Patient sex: M
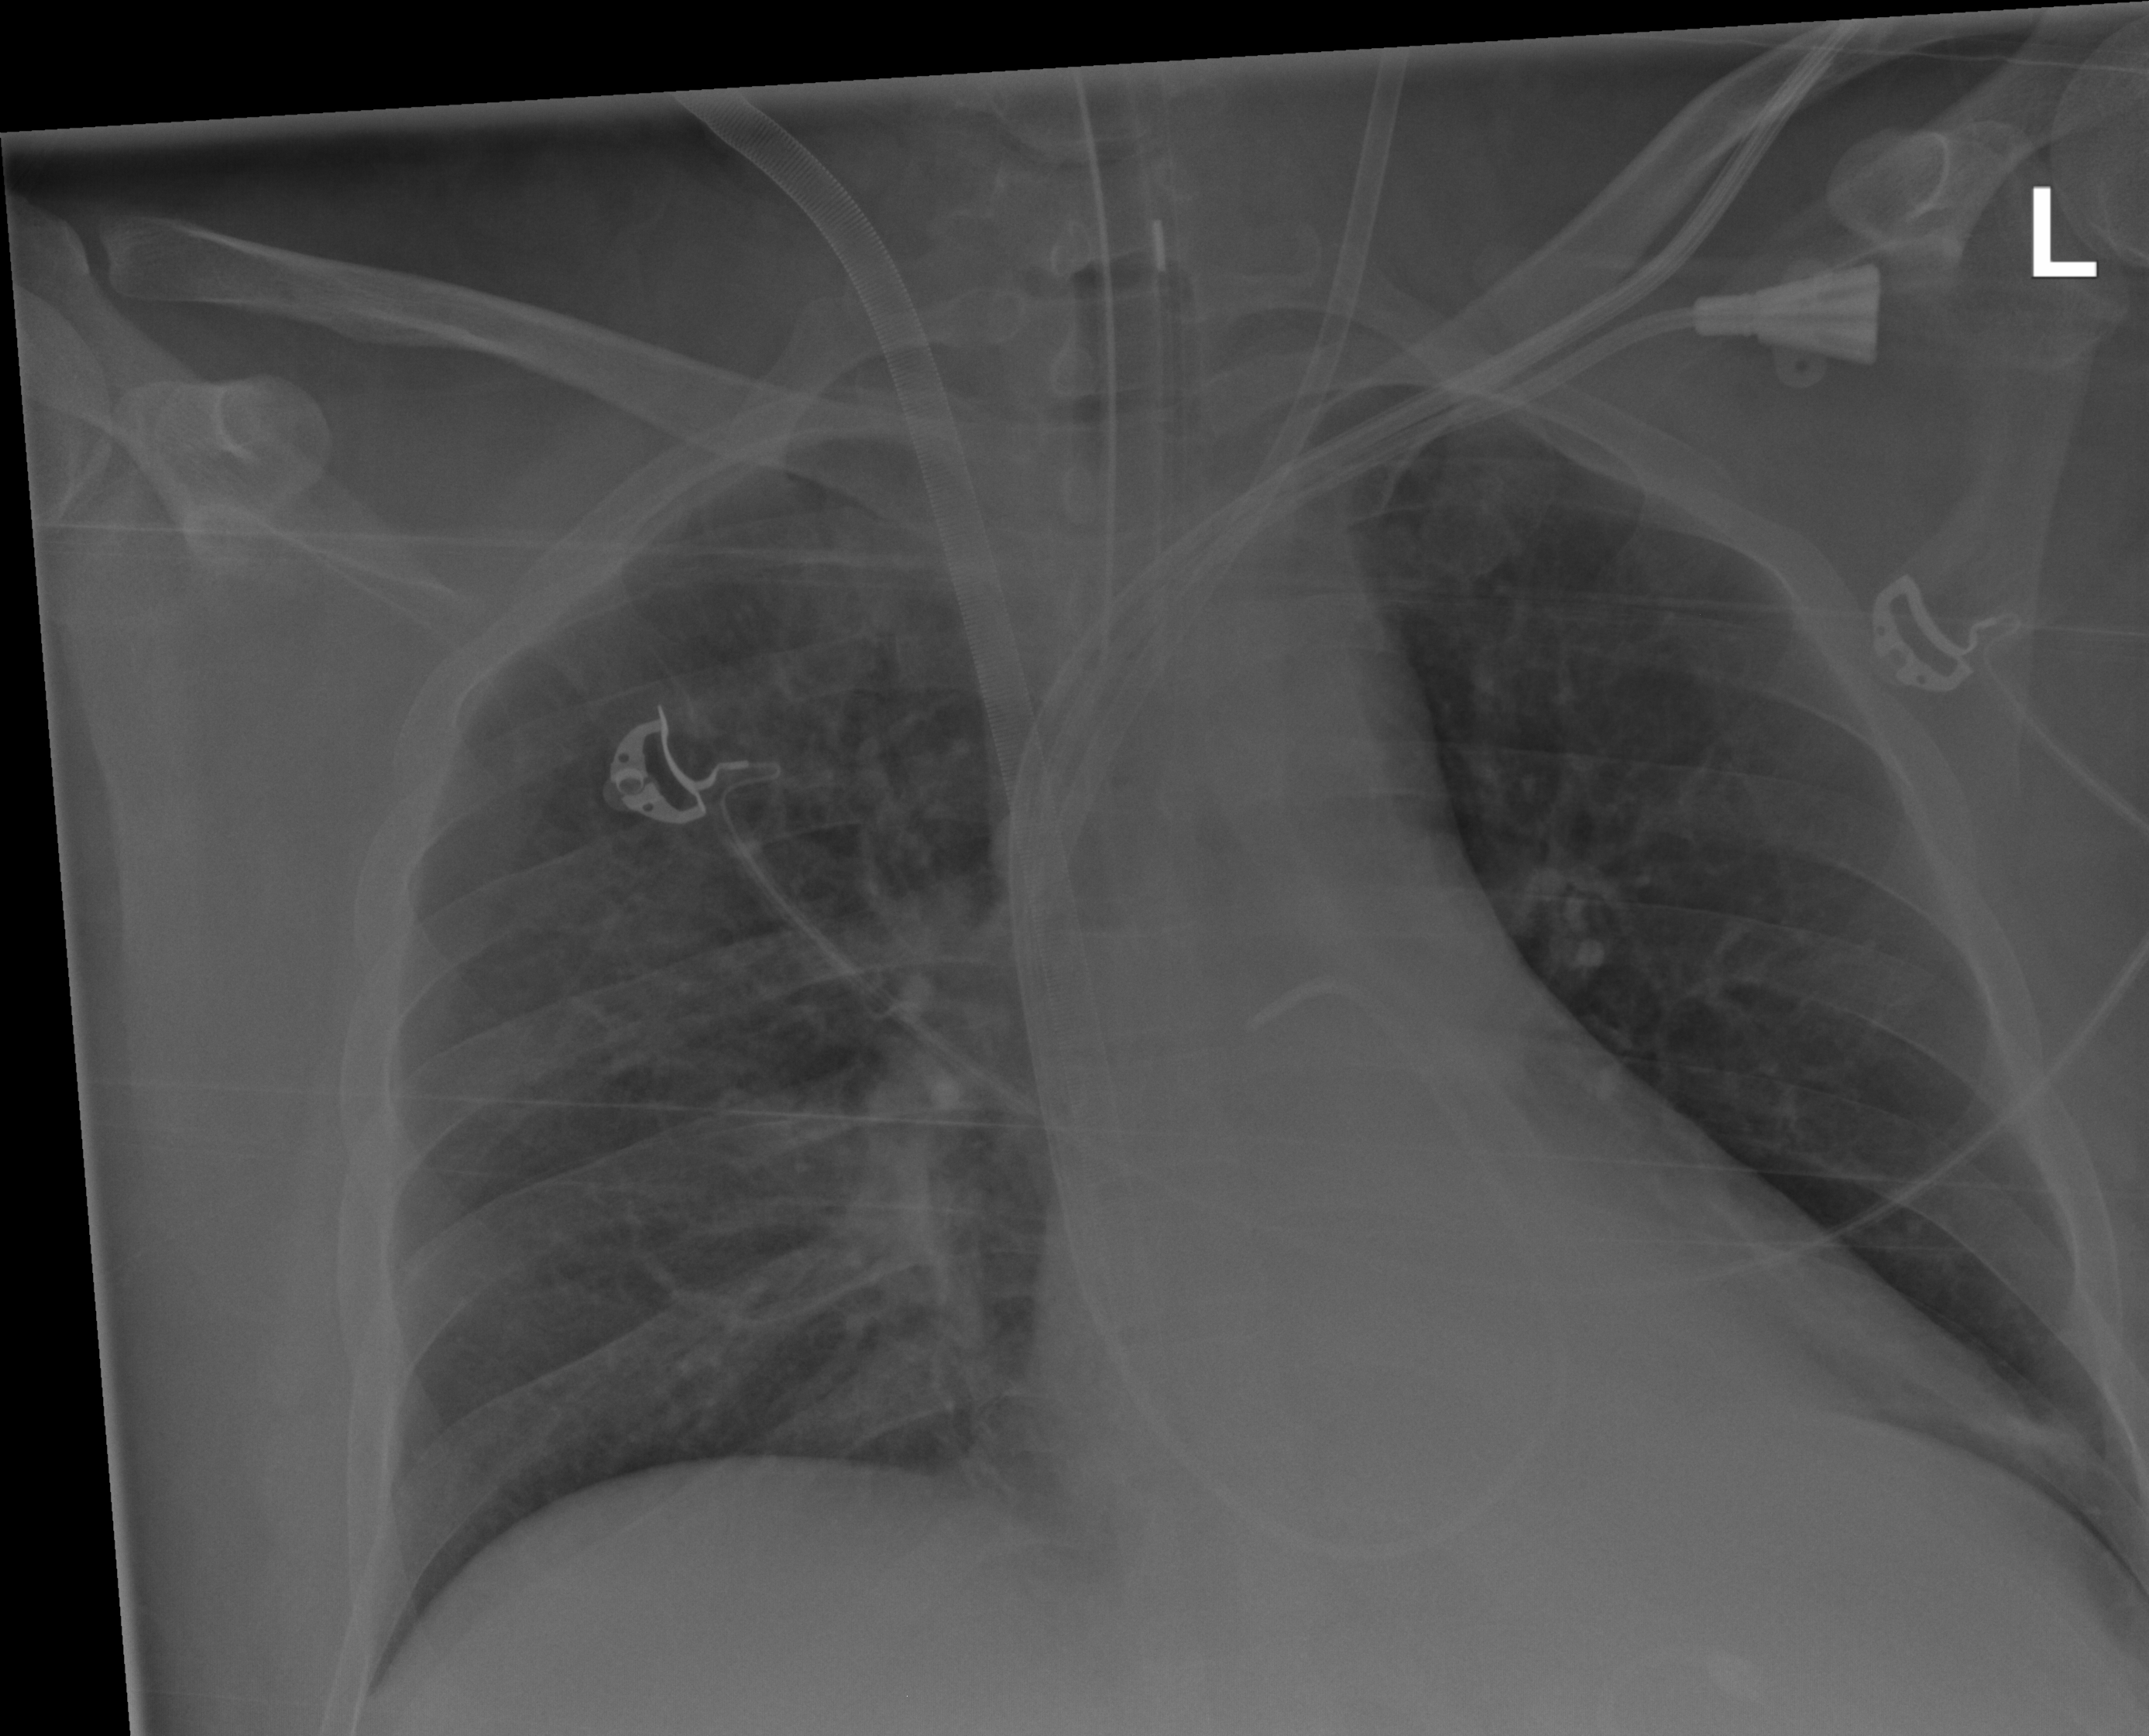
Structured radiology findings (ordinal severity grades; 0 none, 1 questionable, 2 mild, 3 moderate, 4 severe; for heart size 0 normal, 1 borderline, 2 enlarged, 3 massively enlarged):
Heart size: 2
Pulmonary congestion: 2
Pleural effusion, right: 0
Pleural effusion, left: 0
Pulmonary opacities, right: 0
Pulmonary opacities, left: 0
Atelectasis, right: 0
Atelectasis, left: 2